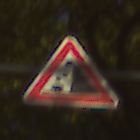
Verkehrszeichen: SteinschlagRechts
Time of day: SunriseSunset
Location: Outdoor (Nature)
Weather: PartlyCloudy
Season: NotSpecified
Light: Natural